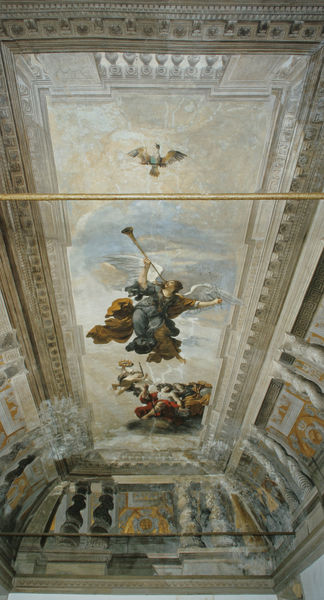
Titel: Fama, Honos und Amor virtutis
Künstler: Guercino
Standort: Rom
Institution: Villa Boncompagni Ludovisi
Schlagwörter: adler, blau, flügel, gott, himmel, mann, vogel, weiß, wolken, gelb, menschen, sitzen, ausschnitt, braun, frau, grau, hell, licht, schwarz, säule, säulen, dach, gebäude, rot, schloss, tier, wolke, beige, malerei, ornament, architektur, barock, mensch, taube, horn, innenraum, instrument, kirche, gewand, gold, mantel, decke, gewänder, personen, musik, pferd, engel, ansicht, bogen, perspektive, mauer, saal, flattern, dekoration, detail, dekor, verzierung, wandmalerei, stuck, geländer, foto, fotografie, oben, photographie, gewölbe, stangen, rechteck, palast, balustrade, strahlen, schweben, groß, fliegend, jagd, photo, fries, kapelle, jagt, heilige, deckengemälde, fresko, stange, fanfare, deck, posaune, illusion, empor, erzengel, ciel, peinture, fresco, freskos, göttlich, verkündigung, mamor, enkel, verziehrung, deckenmalerei, froschperspektive, palst, posaunenengel, trompete, sälen, illusionsmalerei, federvieh, ange, heiliger geist, gabriel, tiepolo, verkündung, deckenfresko, hl geist, dieu, fresque, fesko, plafond, gesit, herauf, pierre de cortone, 3d